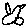
Label: bird